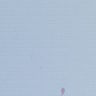
Metastatic tissue present: no